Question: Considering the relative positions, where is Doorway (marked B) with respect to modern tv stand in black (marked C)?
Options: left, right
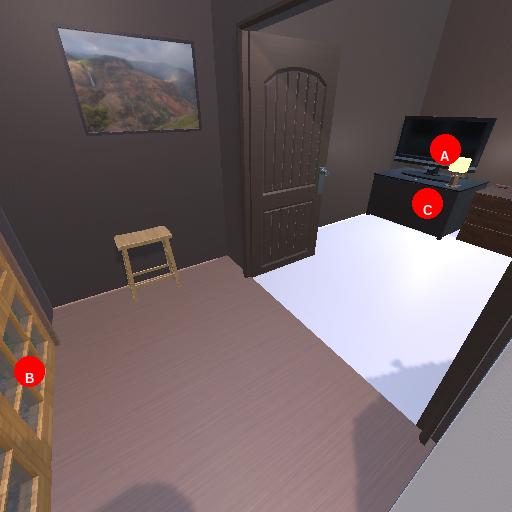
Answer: left